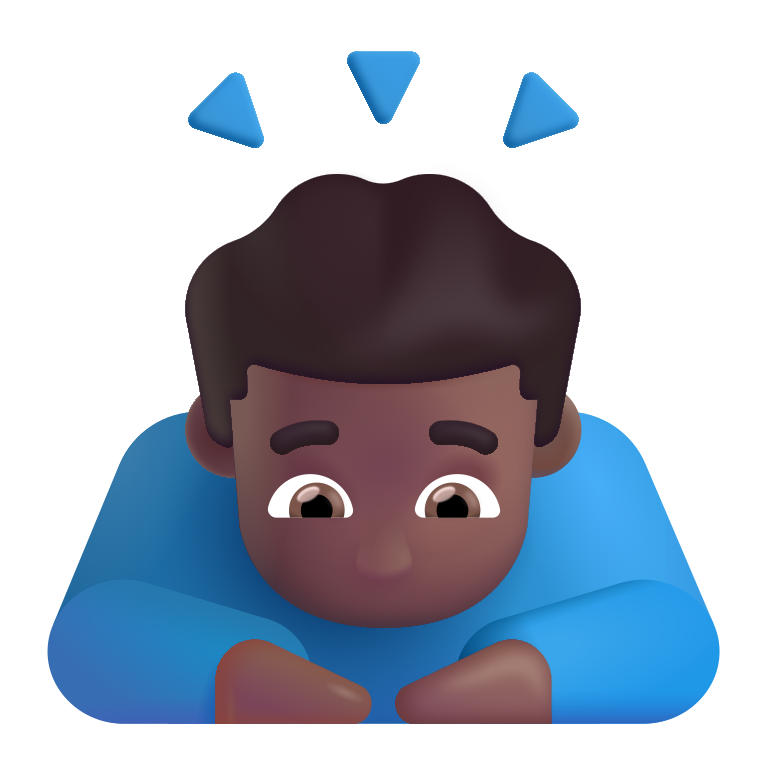
man bowing color  dark